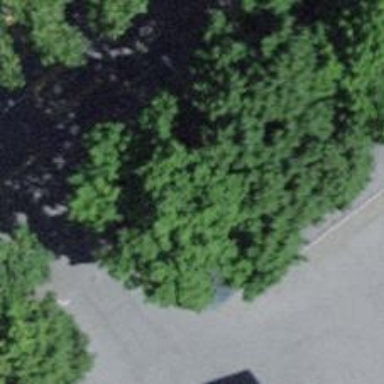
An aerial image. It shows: Bicycle parking area with stands available.